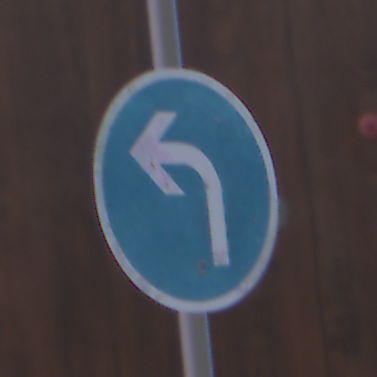
Verkehrszeichen: VorgeschriebeneFahrtrichtungLinks
Umgebung: Outdoor, Urban
Tageszeit: MorningAfternoon
Wetter: PartlyCloudy
Licht: Natural
Jahreszeit: NotSpecified
Kontrast: MediumContrast